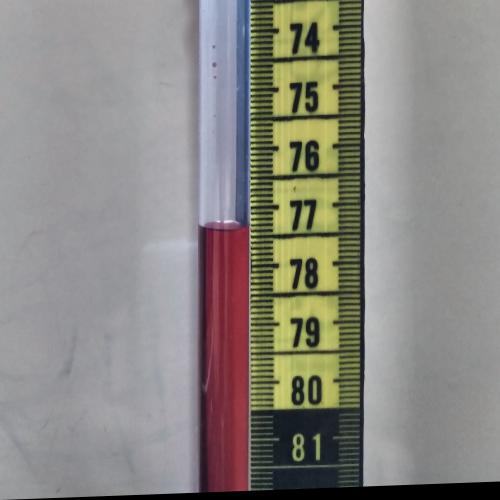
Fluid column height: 77.4 cm